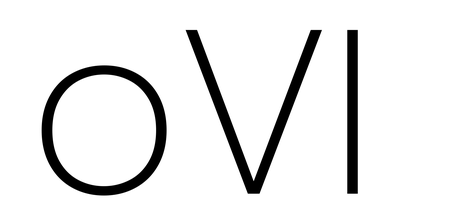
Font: Poppins-ExtraLight